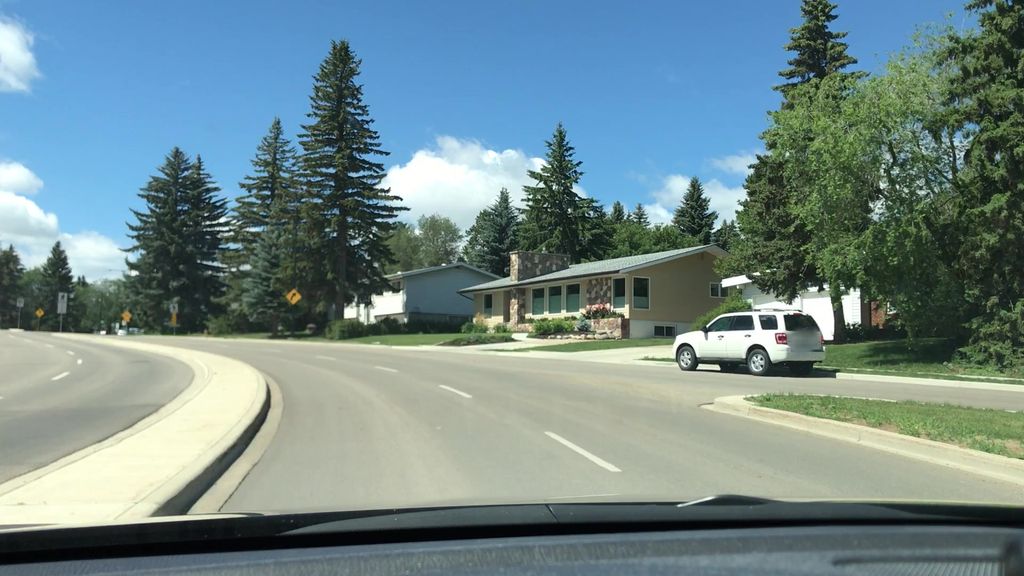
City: edmonton